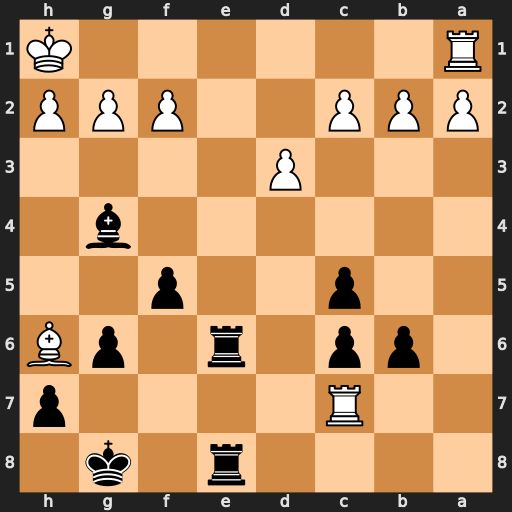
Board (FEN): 4r1k1/2R4p/1pp1r1pB/2p2p2/6b1/3P4/PPP2PPP/R6K
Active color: b
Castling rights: -
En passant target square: -
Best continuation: Re1+ Rxe1 Rxe1#